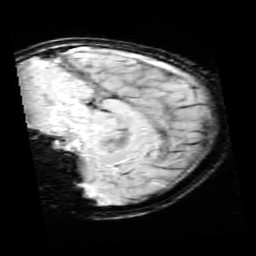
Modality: SWI
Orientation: sagittal
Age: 12
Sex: female
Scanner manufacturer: siemens
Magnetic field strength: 3 T
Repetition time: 0.027 s
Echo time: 0.02 s